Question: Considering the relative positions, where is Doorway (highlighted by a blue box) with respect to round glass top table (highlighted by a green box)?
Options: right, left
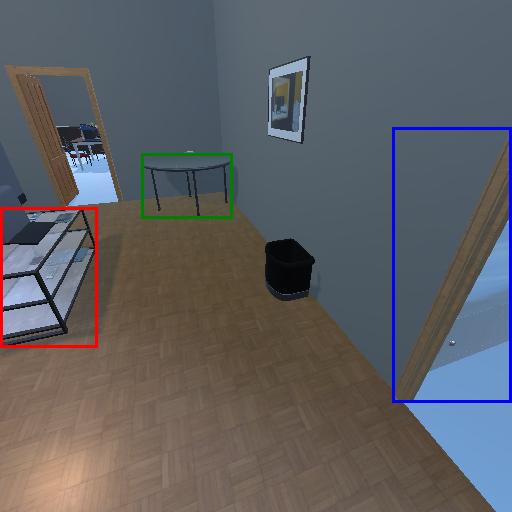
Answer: right